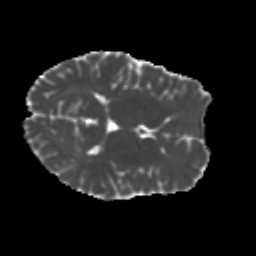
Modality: MD
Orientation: axial
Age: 24
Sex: male
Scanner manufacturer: ge
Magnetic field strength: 3 T
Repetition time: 7.8 s
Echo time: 0.0609 s